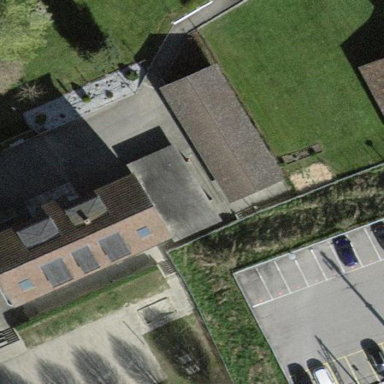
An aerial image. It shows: School building.